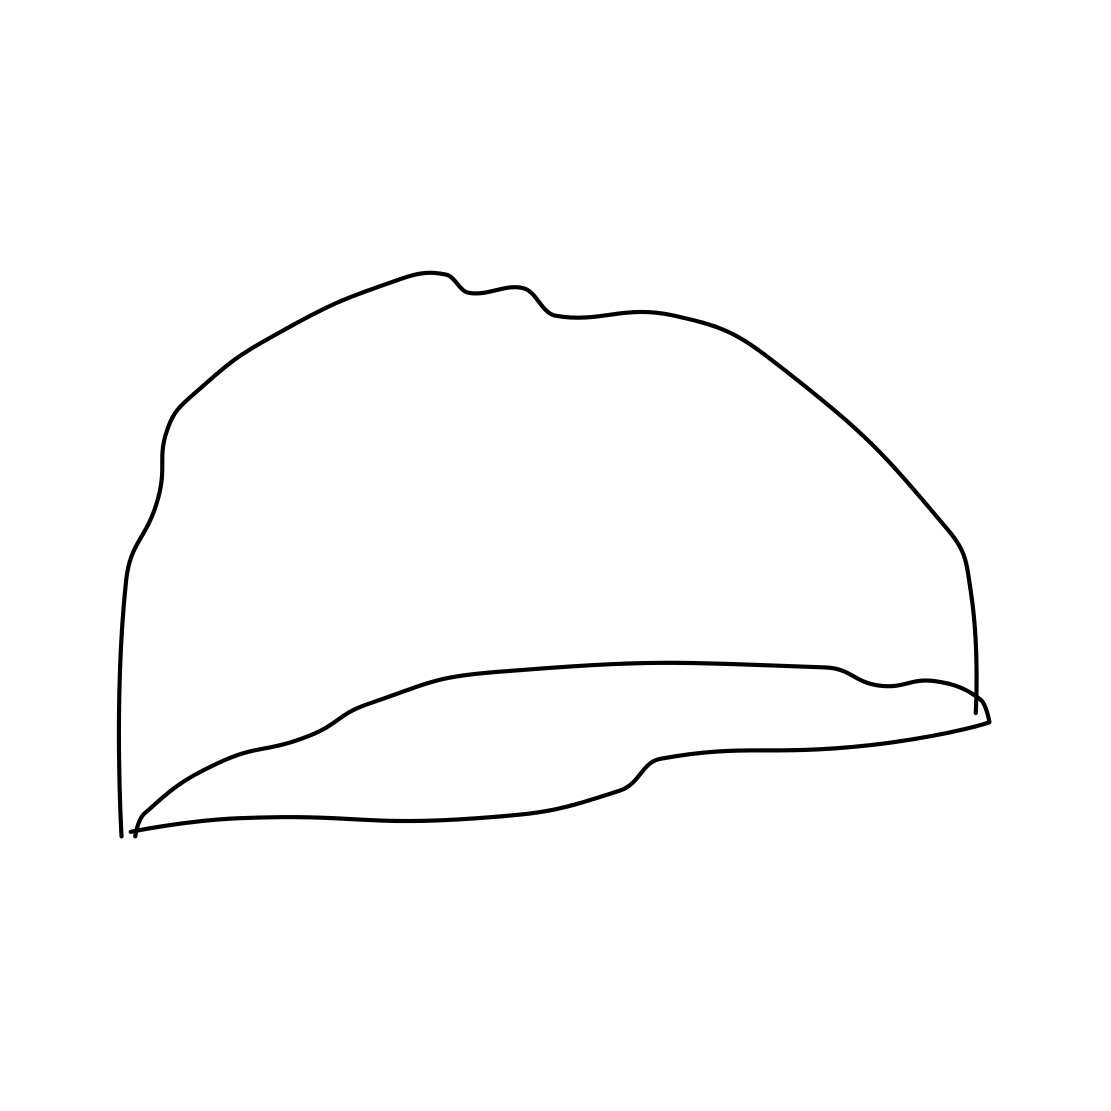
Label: helmet